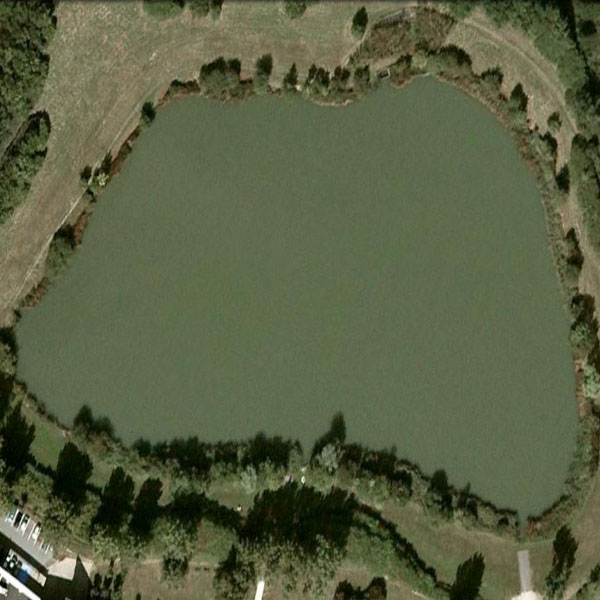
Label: Pond